Question: I was running a code script to get the following result. The code is shown below. I don't understand why I got the 'xyz1' column as shown in the image. For example, why the first row of 'xyz1' is '0'. According to the windows function, its corresponding group should be the first two rows, but why 'F.count(F.col("xyz")).over(w)' get '0' here.
'''
import pyspark
from pyspark.sql import SparkSession
from pyspark.sql.window import Window
from pyspark.sql import functions as F
spark = SparkSession.builder.appName('SparkByExamples.com').getOrCreate()
list=([1,5,4],
[1,5,None],
[1,5,1],
[1,5,4],
[2,5,1],
[2,5,2],
[2,5,None],
[2,5,None],
[2,5,4])
df=spark.createDataFrame(list,['I_id','p_id','xyz'])
w= Window().partitionBy("I_id","p_id").orderBy(F.col("xyz"))
df.withColumn("xyz1",F.count(F.col("xyz")).over(w)).show()
'''

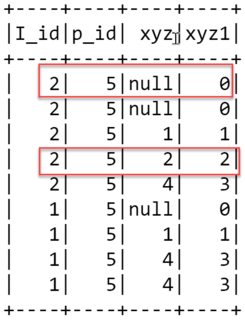
Answer: Note that 'count' only counts non-null items, and that the grouping is only defined by the 'partitionBy' clause, but not the 'orderBy' clause.
When you specify an ordering column, the default window range is (according to the <URL>
'''
(rangeFrame, unboundedPreceding, currentRow)
'''
So your window defintion is actually
'''
w = (Window().partitionBy("I_id","p_id")
.orderBy(F.col("xyz"))
.rangeBetween(Window.unboundedPreceding, Window.currentRow)
)
'''
And so the window only includes the rows from 'xyz = -infinity' to the value of 'xyz' in the current row. That's why the first row has a count of zero because it counts non-null items from 'xyz = -infinity' to 'xyz = null', i.e. the first two rows of the dataframe.
For the row where 'xyz = 2', the count includes non-null items from 'xyz = -infinity' to 'xyz = 2', i.e. the first four rows. That's why you got a count of 2, because the non-null items are 1 and 2.